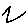
Label: zigzag